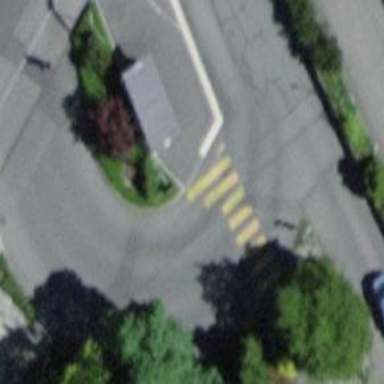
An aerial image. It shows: Uncontrolled road crossing.